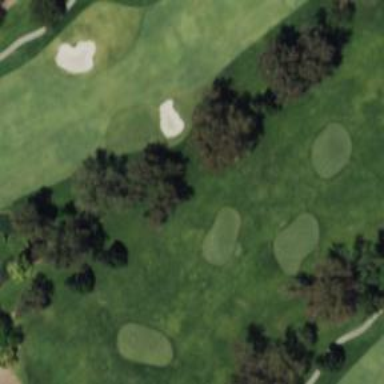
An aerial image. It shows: Golf course.